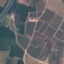
Land use / land cover: PermanentCrop